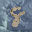
Label: 8